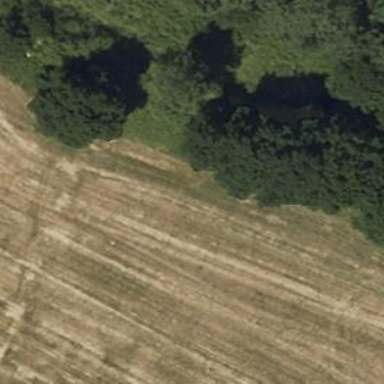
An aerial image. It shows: Broadleaved woodland area.